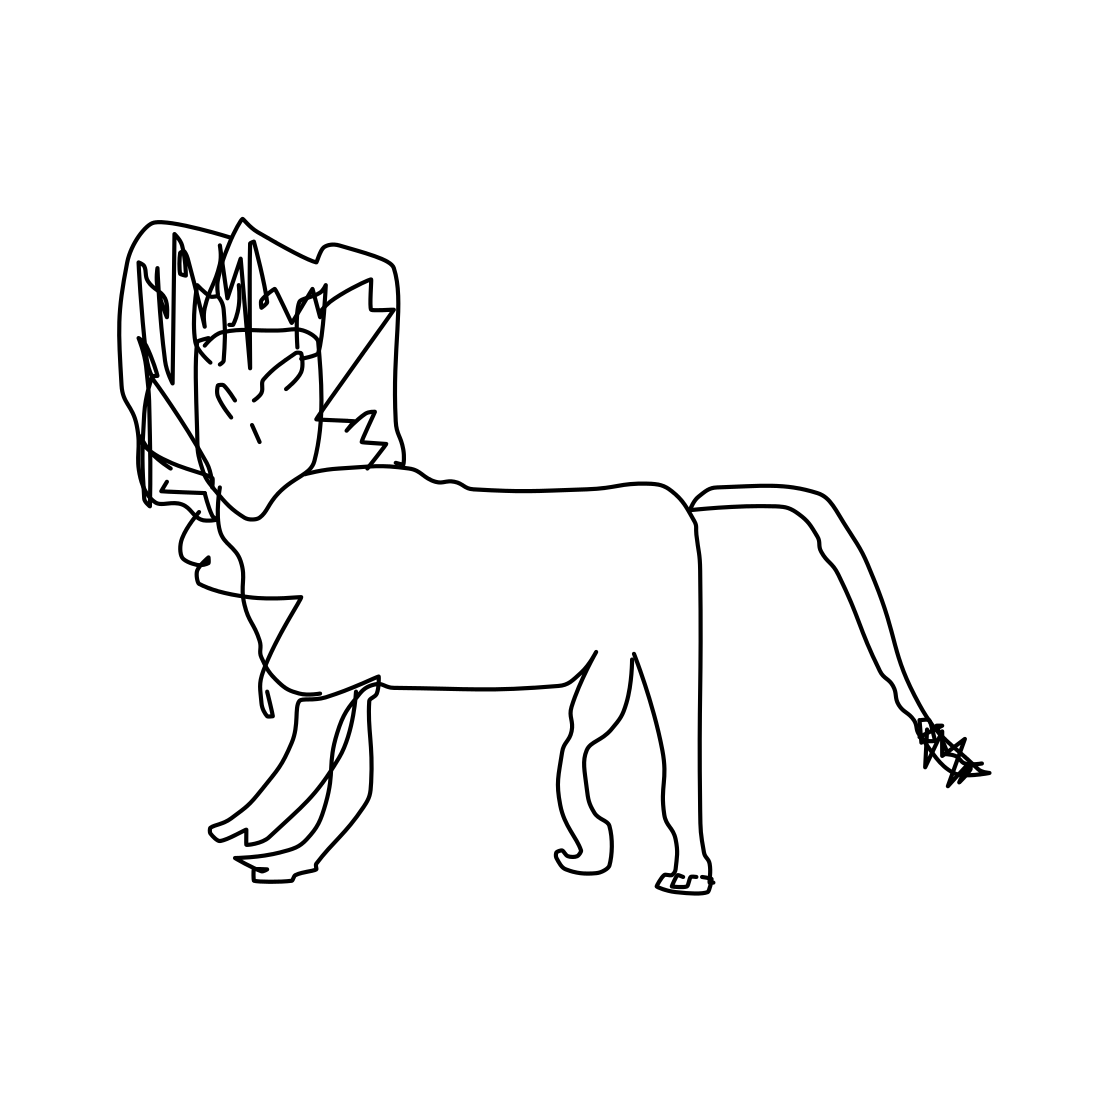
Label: lion